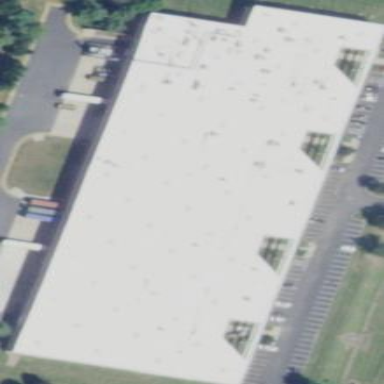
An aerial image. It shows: Warehouse building.